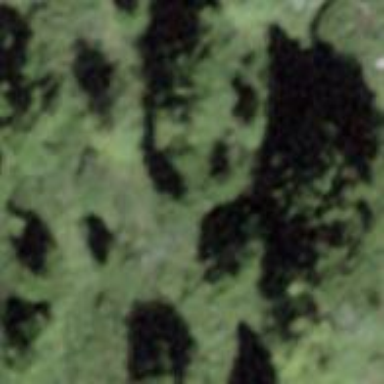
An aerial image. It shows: Forest area.